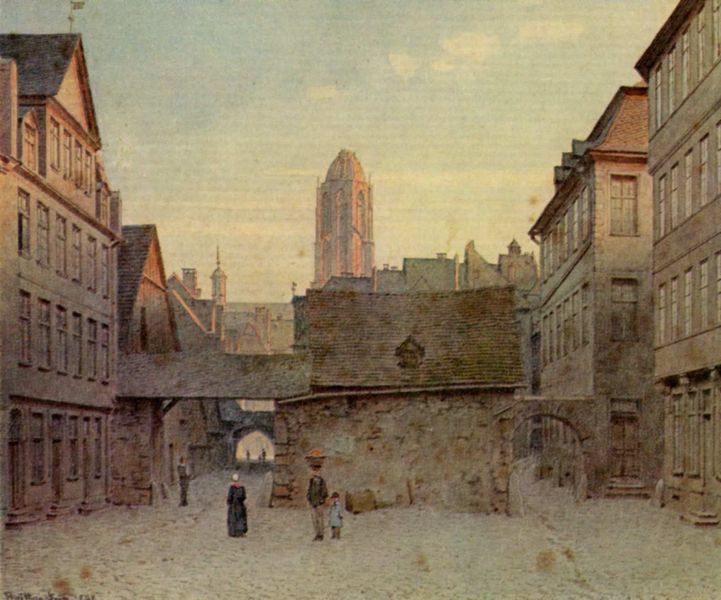
Titel: Frankfurt am Main, Trierscher Hof
Künstler: Carl Theodor Reiffenstein
Standort: Frankfurt (am Main)
Institution: Historisches Museum
Schlagwörter: blau, dunkel, gemälde, himmel, mann, schatten, weiß, wolken, aquarell, gelb, kirchturm, landschaft, menschen, ocker, stadt, abend, braun, fenster, frankreich, frau, hell, hintergrund, kleid, licht, männer, schwarz, strasse, szene, dach, haus, rot, schnee, weg, beige, haube, alt, architektur, arm, stein, steine, holland, öl, dämmerung, häuser, morgen, brücke, hütte, kirche, sonne, familie, kind, spitzen, tal, kamin, kinder, schornstein, schuppen, turm, bewölkt, orangen, magd, sommer, ansicht, bogen, fassade, fassaden, passanten, pflaster, türen, wohnhäuser, schule, fahne, abhang, lehm, mittag, dorf, dächer, giebel, mauer, ziegel, tag, backstein, winter, markt, platz, treppe, treppen, korb, durchgang, stufen, junge, skyline, tor, stadtansicht, bögen, ruine, türme, torbogen, dom, trostlos, dachfenster, gauben, regenrinne, kopfsteinpflaster, straßenszene, kathedrale, tore, putz, mauern, rundbögen, strassen, kühl, gaube, geschosse, niederland, armut, träger, morgenröte, strass, dachgaube, bauwerk, dorfplatz, torbögen, durchgänge, gaupe, altstadt, überdacht, flandern, borgen, marktszene, gemalde, mörtel, kleind, korg, kob, efnster, dach rosa, steine#, hhäuser, tageslichz